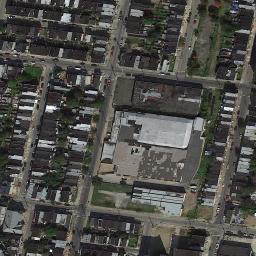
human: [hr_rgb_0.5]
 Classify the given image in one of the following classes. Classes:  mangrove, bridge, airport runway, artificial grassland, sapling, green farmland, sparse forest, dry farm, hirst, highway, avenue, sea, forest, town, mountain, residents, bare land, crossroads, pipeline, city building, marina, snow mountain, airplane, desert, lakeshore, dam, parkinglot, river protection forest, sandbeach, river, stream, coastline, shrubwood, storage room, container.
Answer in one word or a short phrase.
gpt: town